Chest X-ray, PA view. Patient: 37 years old, sex F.
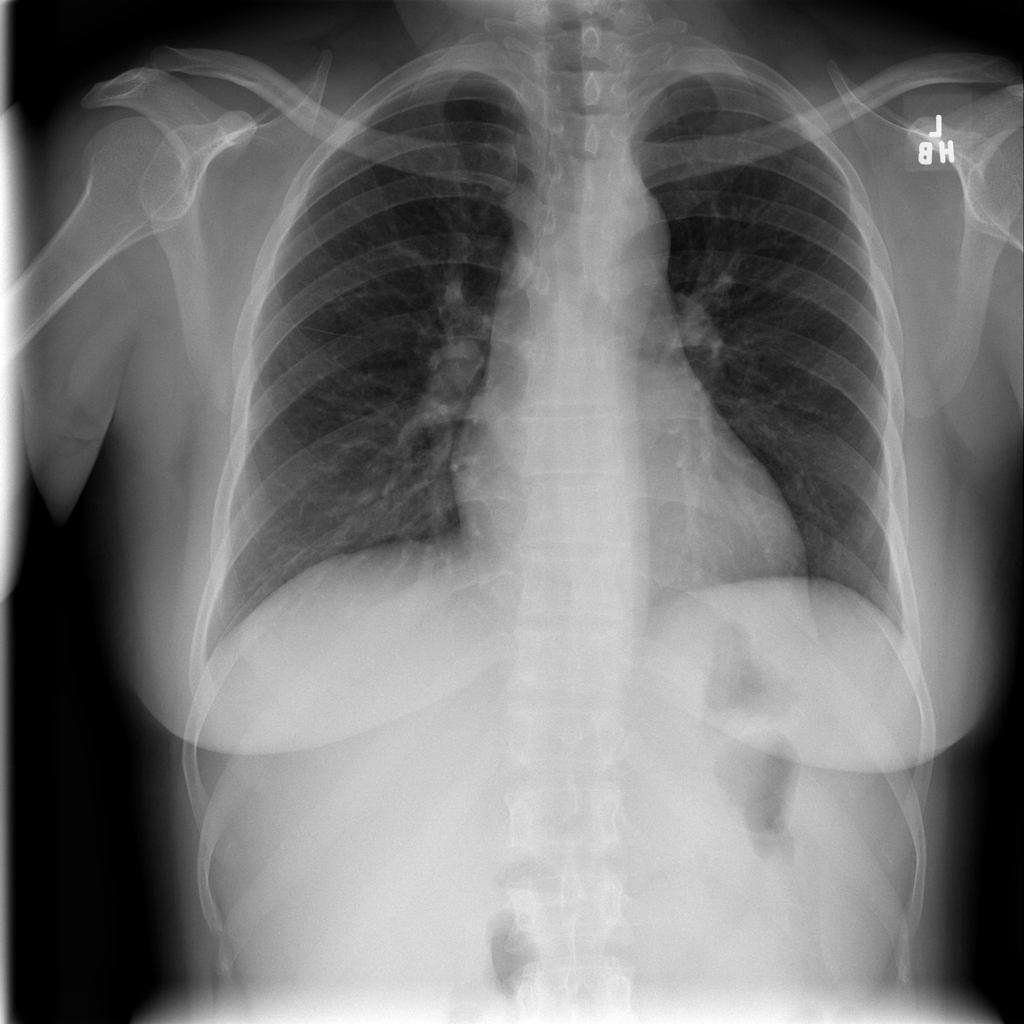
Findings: No Finding